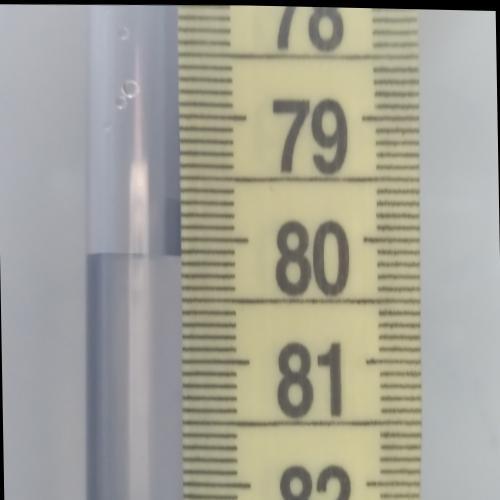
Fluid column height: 80.1 cm